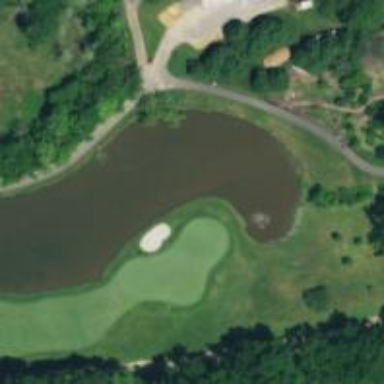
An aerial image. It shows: Water hazard on golf course. The hazard is natural water feature.